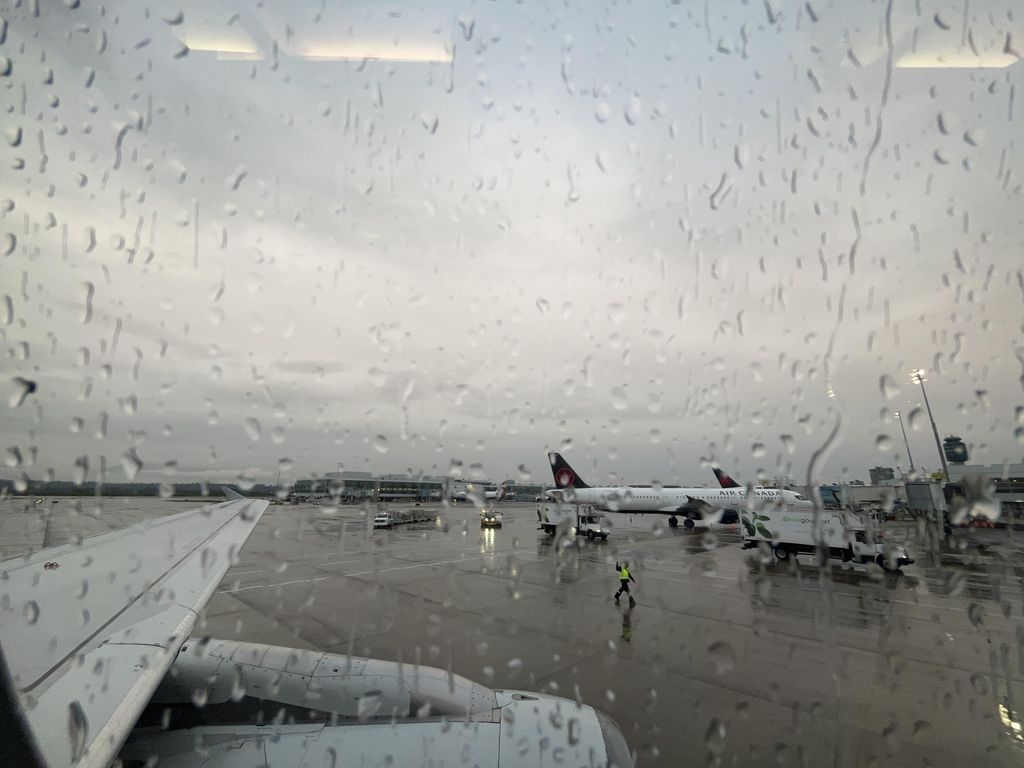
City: vancouver